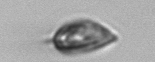
Label: Prorocentrum_triestinum